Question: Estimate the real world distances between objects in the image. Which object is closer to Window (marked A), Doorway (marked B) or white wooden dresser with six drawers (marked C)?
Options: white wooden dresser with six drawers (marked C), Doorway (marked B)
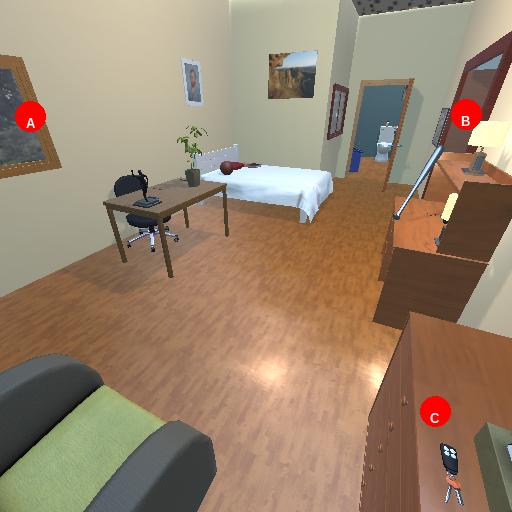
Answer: white wooden dresser with six drawers (marked C)